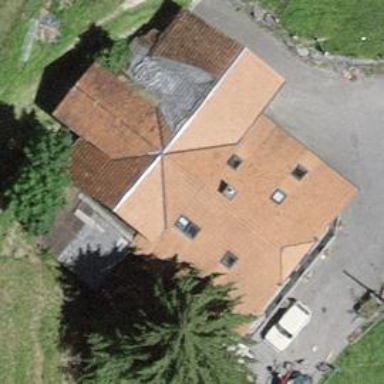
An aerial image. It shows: Farm building.